Field crop: maize
Growth stage: 2
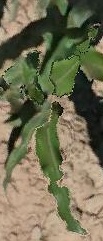
Species: maize